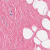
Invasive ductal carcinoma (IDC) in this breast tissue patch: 0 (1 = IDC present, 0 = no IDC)